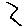
Label: zigzag